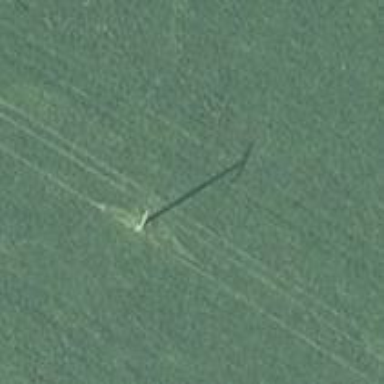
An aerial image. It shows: Power pole.